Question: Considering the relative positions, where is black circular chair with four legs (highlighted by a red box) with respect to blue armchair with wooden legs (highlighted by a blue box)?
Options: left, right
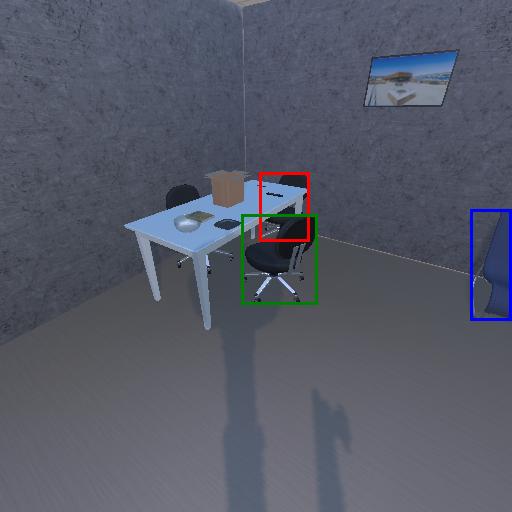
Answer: left